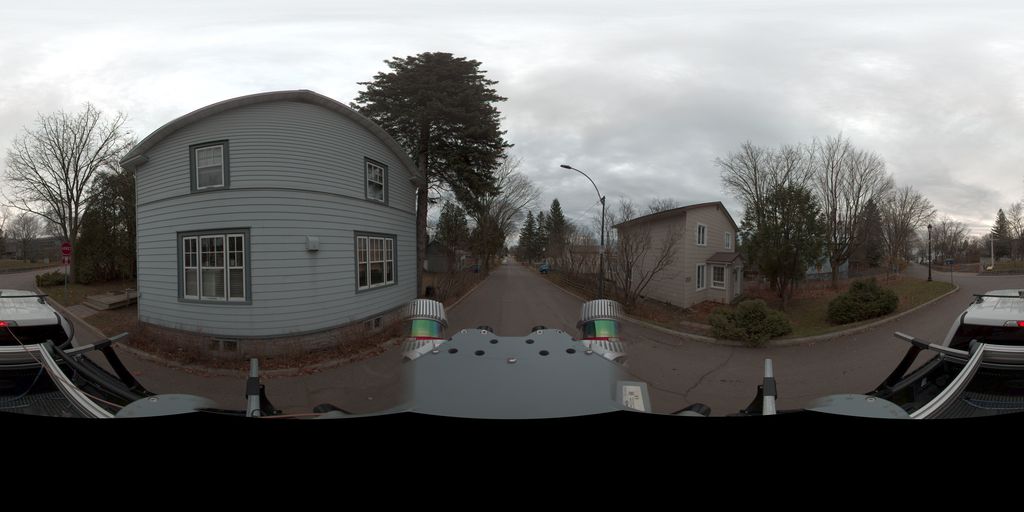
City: quebec_city